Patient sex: M
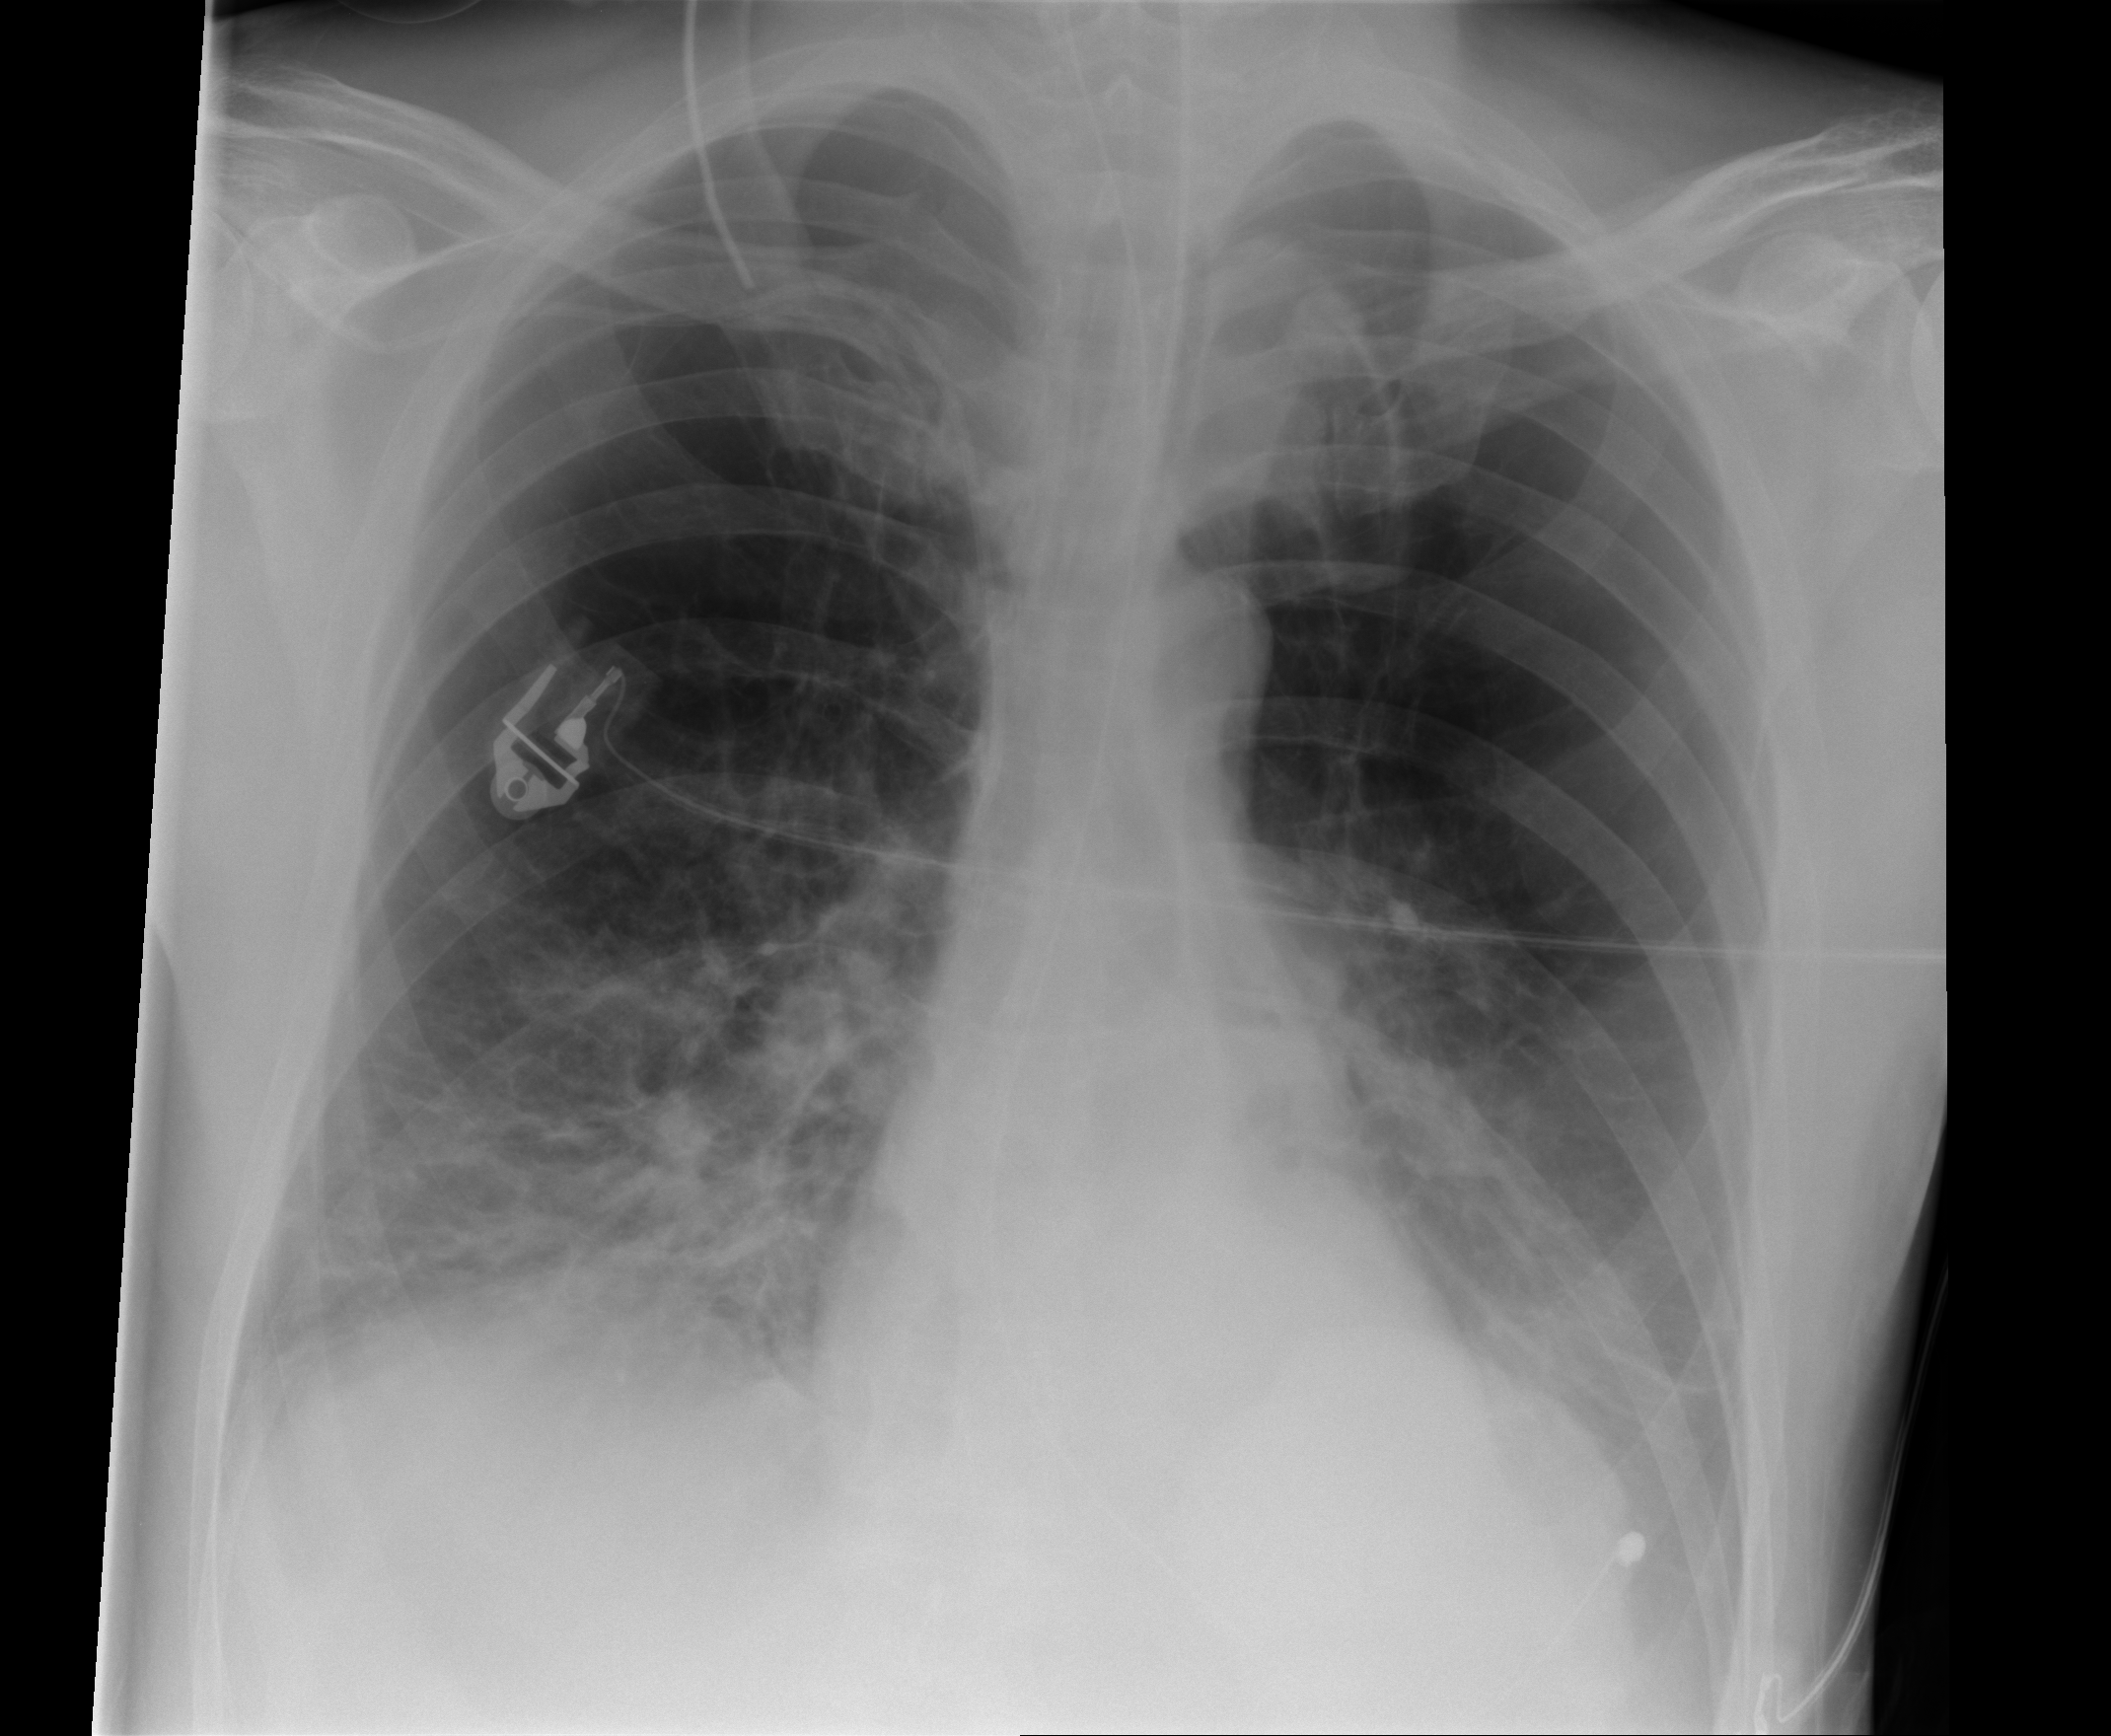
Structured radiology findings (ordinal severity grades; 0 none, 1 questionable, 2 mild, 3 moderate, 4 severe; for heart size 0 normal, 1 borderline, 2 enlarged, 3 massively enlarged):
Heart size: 0
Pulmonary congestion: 0
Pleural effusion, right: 1
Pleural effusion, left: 0
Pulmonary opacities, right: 2
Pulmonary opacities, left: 0
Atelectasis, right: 2
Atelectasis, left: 2